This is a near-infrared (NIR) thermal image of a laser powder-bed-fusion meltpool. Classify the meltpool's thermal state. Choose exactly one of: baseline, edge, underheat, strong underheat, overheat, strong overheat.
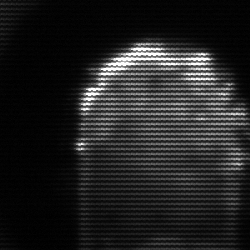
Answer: baseline